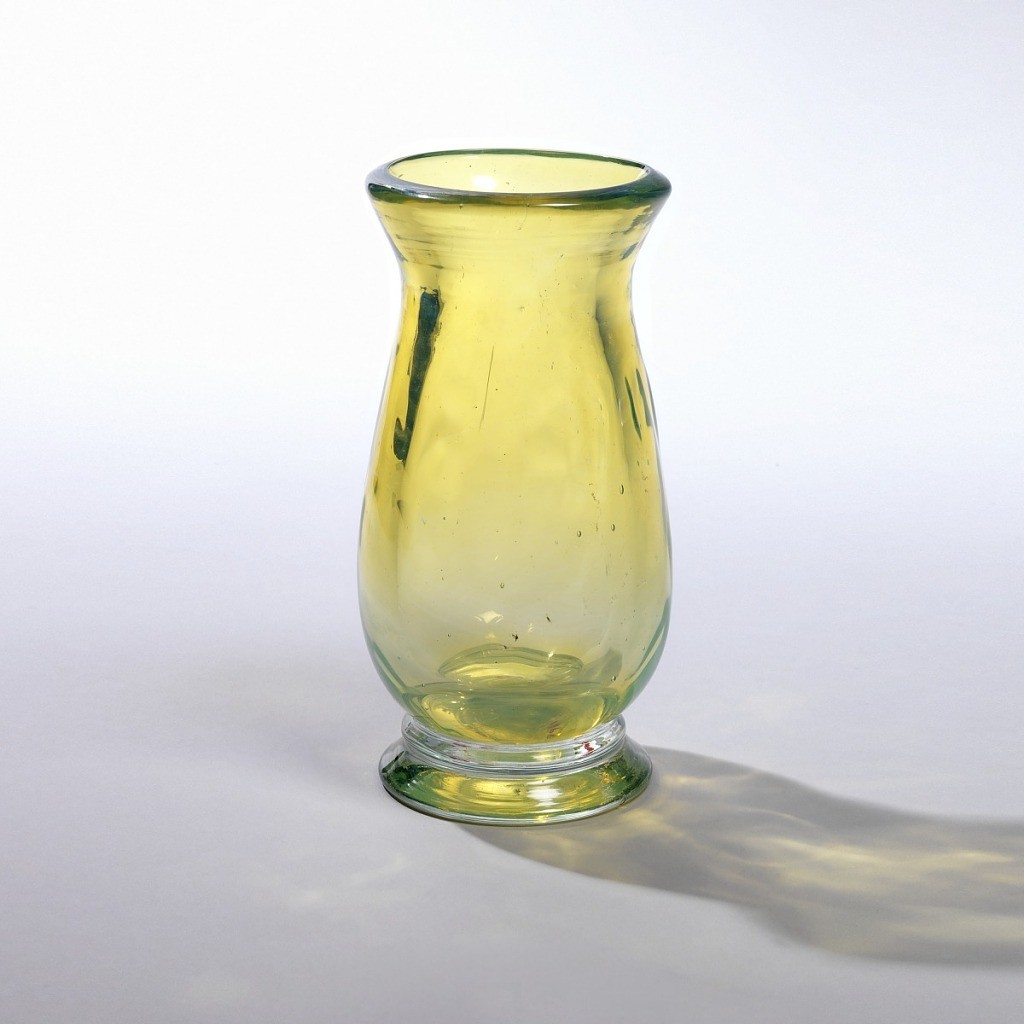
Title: Vase
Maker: Louis Comfort Tiffany, American, 1848–1933
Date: ca. 1900
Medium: Favrile glass
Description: Elongated ovoid body of thick transparent yellow with milky cast; short wide flaring neck; narrow cushion between body and clear foot.